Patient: sex M, age 76
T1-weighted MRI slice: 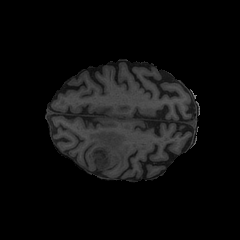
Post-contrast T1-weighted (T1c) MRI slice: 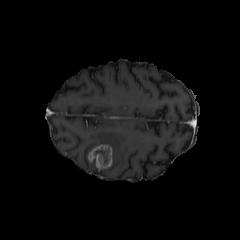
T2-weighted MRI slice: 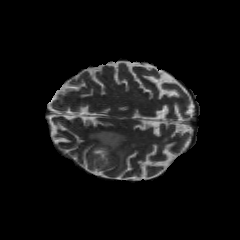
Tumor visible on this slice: yes
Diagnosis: Glioblastoma, IDH-wildtype
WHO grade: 4